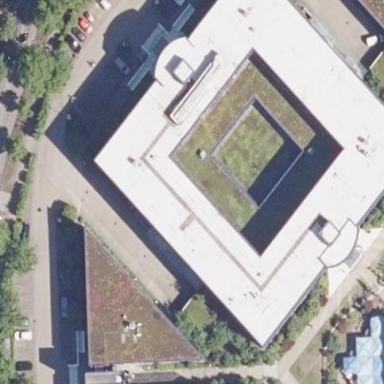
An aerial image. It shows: Building with flat white roof and blue exterior.